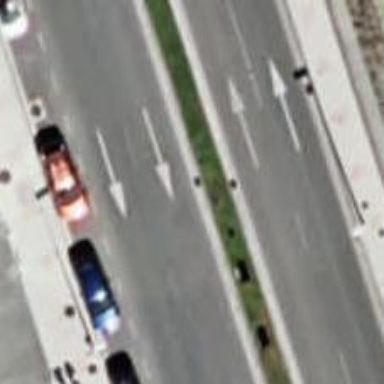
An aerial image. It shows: Tertiary road with asphalt surface. There is parallel parking available on the right lane.